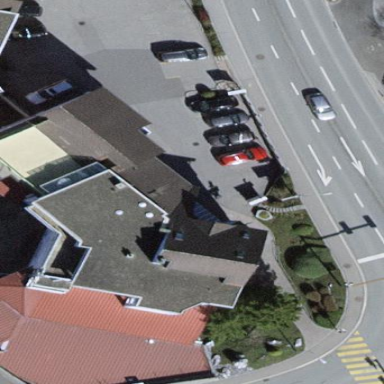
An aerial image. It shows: Retail building.